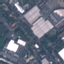
Land use / land cover: Industrial